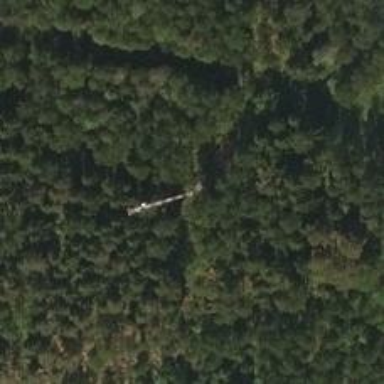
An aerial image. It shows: Communication mast tower.